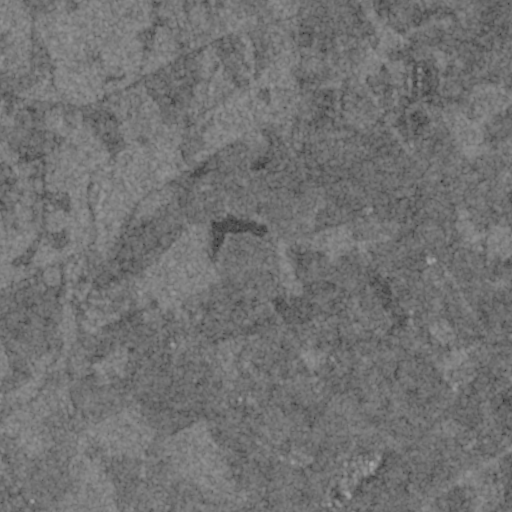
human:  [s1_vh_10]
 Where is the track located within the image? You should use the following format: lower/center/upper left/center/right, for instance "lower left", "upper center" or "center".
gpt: The track is located in the lower right of the image.
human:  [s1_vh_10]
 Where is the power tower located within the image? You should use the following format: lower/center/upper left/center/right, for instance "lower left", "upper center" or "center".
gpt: There is no power tower in the image.

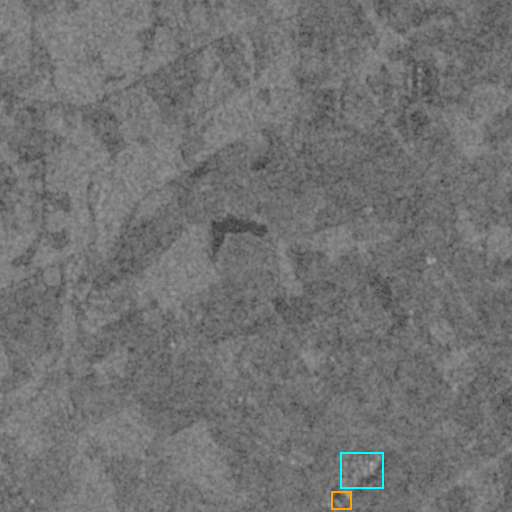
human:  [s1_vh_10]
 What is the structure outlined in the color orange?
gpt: The structure outlined in orange is a track.
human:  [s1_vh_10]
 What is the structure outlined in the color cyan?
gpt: The structure outlined in cyan is a building.
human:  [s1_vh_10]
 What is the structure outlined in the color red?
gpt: There is no red outline.